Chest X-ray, PA view. Patient: 56 years old, sex F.
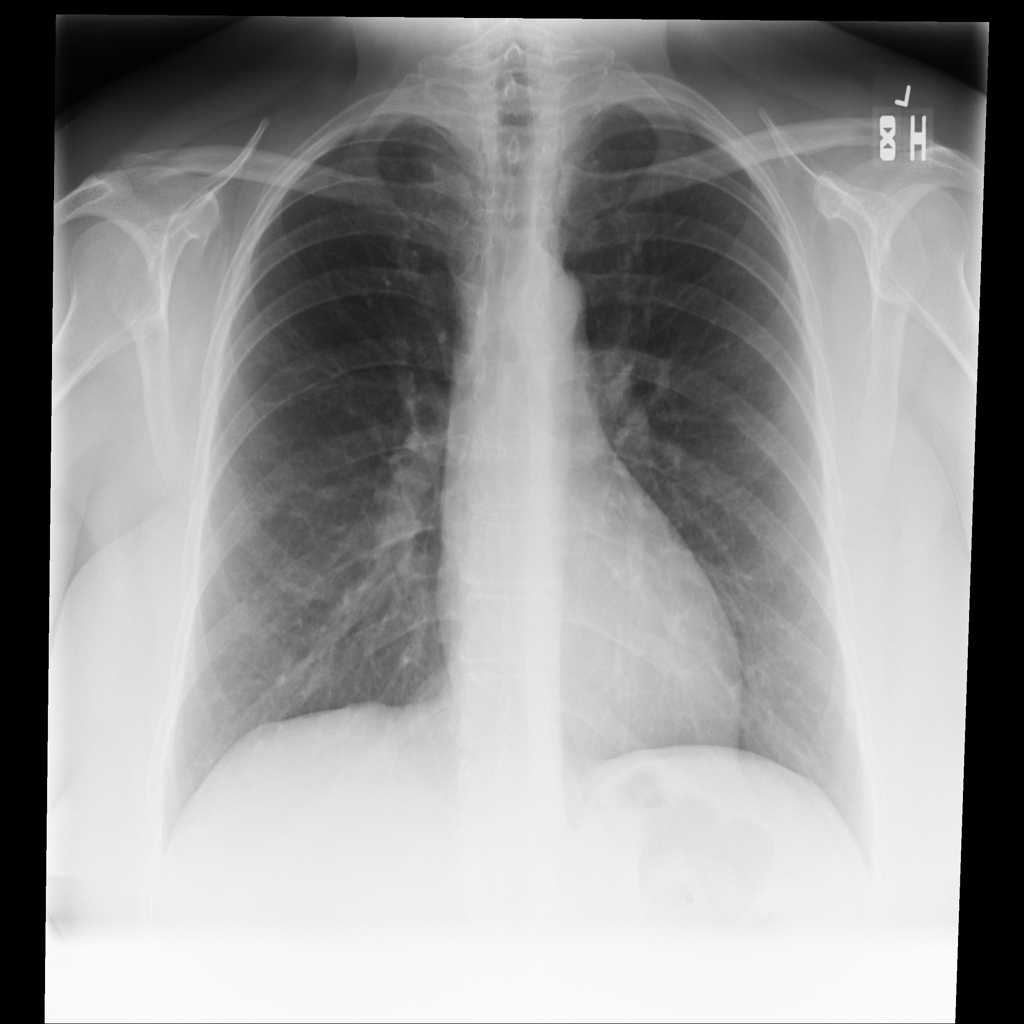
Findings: No Finding